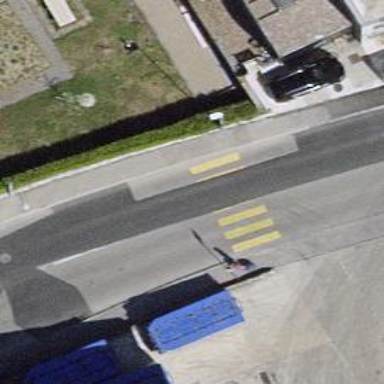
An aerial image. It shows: Uncontrolled crossing on the road.